Interaction volume radius: 10 \u00c5
Interaction volume height: 15 \u00c5
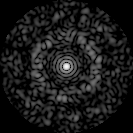
Disorder parameter: 0.8344